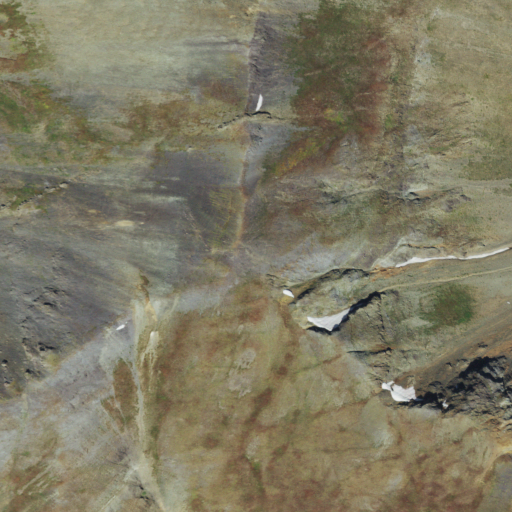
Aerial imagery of mountain in Colorado named Brown Mountain containing barren land, grassland, deciduous forest, and evergreen forest